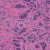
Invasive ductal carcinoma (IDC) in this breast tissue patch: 0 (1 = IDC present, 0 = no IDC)